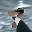
Label: 7